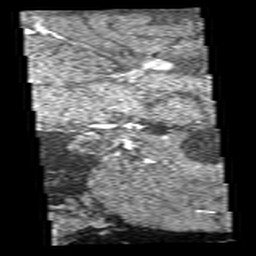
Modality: angio
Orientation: sagittal
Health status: ill
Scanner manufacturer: siemens
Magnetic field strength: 3 T
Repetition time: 0.027 s
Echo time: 0.00401 s